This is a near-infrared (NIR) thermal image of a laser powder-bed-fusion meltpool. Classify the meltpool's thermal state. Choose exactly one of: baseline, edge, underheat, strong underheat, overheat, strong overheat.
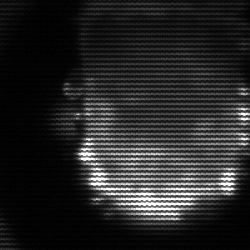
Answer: baseline